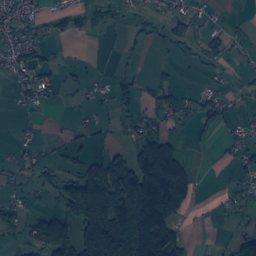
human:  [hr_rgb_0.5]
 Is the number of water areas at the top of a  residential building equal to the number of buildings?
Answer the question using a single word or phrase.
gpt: no

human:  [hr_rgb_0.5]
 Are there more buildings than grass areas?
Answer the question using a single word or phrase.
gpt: yes

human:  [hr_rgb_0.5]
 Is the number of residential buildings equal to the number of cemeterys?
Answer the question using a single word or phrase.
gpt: no

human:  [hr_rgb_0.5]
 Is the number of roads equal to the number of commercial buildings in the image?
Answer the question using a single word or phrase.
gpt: no

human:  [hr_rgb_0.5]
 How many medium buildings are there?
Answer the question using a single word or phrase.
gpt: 4

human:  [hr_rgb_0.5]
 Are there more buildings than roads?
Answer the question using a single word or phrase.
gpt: yes

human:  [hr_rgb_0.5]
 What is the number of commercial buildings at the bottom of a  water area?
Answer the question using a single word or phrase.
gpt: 8

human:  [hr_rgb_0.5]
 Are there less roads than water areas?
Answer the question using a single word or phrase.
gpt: no

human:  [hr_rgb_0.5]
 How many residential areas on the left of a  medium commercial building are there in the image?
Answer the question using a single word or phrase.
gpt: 0

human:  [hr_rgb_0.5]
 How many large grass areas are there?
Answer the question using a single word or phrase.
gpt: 43

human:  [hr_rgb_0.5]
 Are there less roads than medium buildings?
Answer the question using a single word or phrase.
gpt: no

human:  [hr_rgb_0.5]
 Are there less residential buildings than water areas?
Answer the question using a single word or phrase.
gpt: no

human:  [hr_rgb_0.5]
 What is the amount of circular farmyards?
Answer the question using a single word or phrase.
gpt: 0

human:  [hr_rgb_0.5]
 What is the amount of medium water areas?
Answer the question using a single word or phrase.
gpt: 0

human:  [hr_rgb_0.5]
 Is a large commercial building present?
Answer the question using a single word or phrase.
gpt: yes

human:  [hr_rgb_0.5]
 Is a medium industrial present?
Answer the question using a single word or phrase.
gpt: no

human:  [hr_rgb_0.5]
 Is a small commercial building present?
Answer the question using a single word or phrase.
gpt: yes

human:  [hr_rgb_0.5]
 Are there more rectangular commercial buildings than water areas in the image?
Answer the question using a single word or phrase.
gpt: no

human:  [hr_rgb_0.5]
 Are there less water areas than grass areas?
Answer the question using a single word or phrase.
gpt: yes

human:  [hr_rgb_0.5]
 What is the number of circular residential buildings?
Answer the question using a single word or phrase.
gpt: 0

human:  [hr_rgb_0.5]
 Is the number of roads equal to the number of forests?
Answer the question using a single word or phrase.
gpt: no

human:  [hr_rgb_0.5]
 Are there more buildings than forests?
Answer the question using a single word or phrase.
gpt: yes

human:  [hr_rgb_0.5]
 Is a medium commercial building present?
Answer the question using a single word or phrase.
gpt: no

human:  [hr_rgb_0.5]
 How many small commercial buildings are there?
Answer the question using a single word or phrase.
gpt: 9

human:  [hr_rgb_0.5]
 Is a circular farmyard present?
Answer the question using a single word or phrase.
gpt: no

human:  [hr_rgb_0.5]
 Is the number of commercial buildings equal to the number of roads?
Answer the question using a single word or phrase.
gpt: no

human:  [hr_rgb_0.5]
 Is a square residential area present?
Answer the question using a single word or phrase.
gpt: no

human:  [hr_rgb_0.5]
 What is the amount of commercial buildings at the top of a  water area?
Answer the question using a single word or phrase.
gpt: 9

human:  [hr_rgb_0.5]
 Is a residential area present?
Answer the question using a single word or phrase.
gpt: yes

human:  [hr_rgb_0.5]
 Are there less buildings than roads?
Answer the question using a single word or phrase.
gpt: no

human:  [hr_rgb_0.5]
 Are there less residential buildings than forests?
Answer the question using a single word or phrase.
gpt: no

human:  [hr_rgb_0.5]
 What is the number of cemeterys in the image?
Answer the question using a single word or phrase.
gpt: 2

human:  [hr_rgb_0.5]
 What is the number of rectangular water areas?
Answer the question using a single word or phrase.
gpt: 8

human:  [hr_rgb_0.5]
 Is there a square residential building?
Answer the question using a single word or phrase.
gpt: no

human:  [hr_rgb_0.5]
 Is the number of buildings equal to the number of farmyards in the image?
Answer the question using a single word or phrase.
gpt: no

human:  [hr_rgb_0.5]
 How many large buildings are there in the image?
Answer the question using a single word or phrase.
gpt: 0